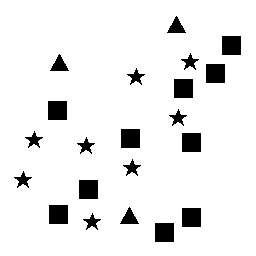
Squares: 10
Triangles: 3
Stars: 8
Total shapes: 21